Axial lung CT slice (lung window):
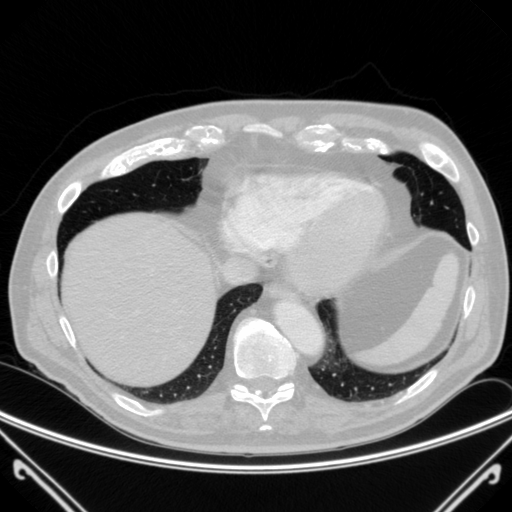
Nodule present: no